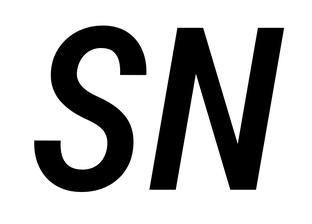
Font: Roboto-Italic_Condensed_Medium_Italic